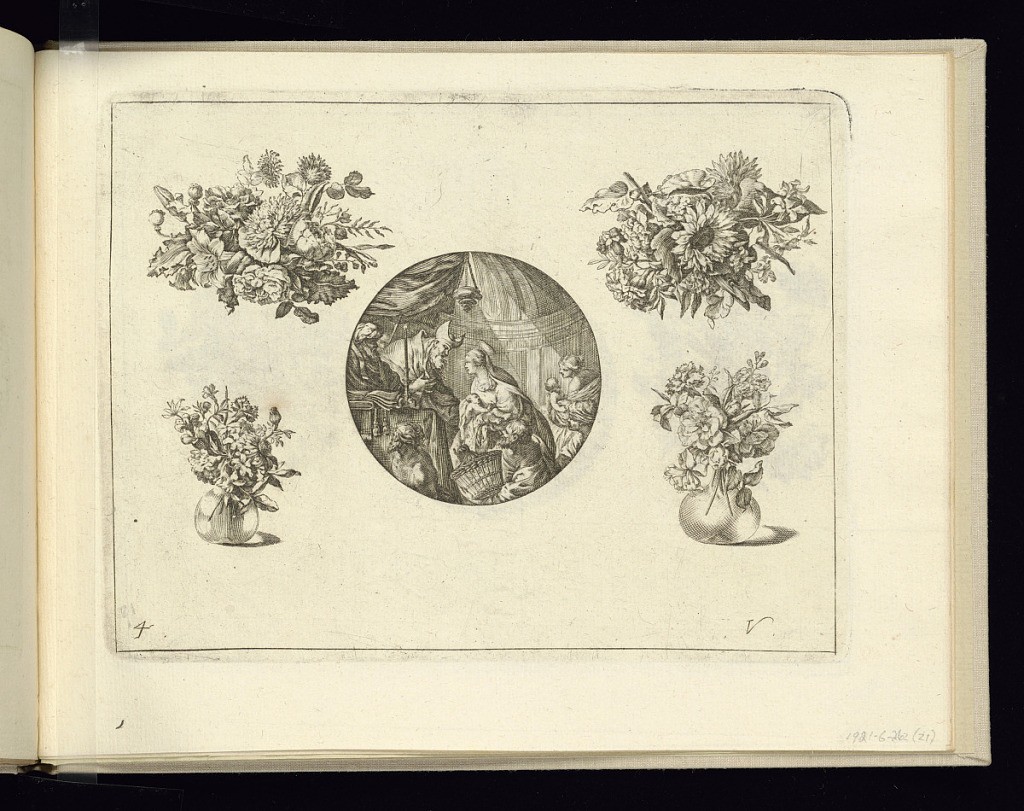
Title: Design for a Watchcase
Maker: Jacques Vauquer, French, 1621–1686
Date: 1660–1670
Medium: Engraving on laid paper
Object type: Print
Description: Design for the lid of a circular watchcase, decorated with a biblical scene representing a child brought before elders; flanked by four flower arrangements. The plate is signed.